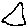
Label: triangle